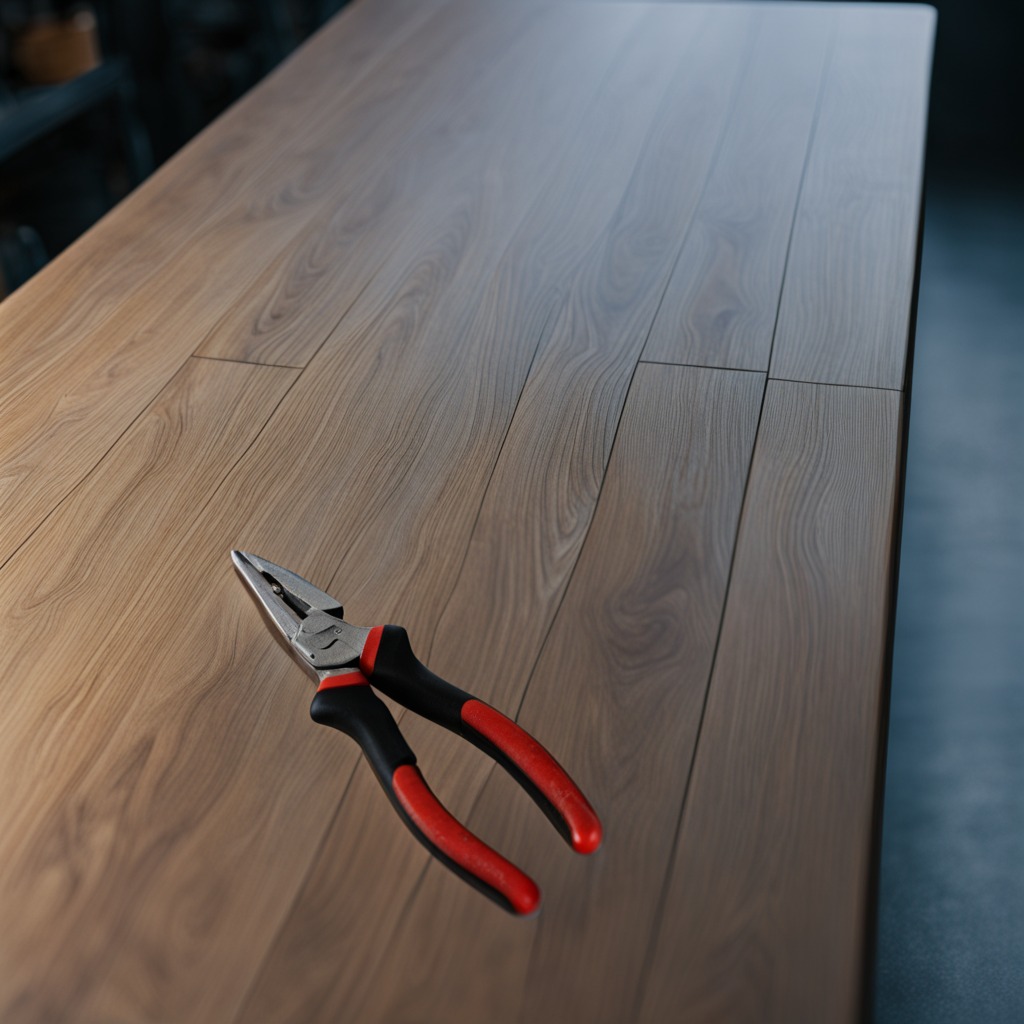
A plier lying on the table in the garage.